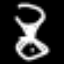
Label: hourglass